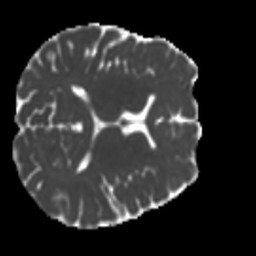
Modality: MD
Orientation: axial
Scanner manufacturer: siemens
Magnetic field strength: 3 T
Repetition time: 4 s
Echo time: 0.0594 s